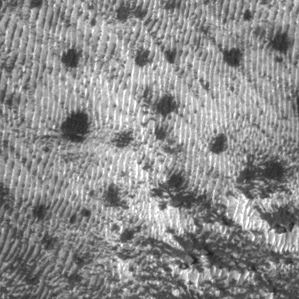
Label: frost